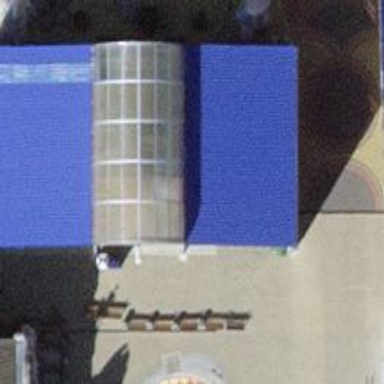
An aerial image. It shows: Amusement ride.